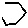
Label: hexagon